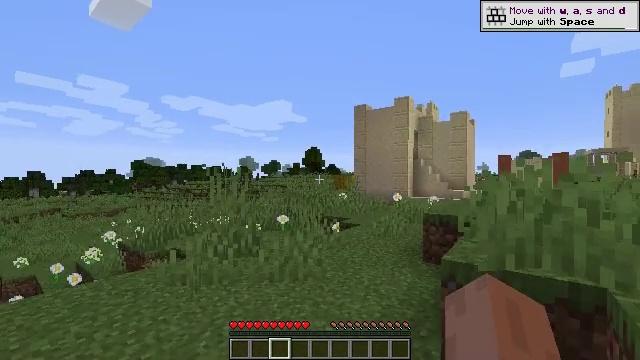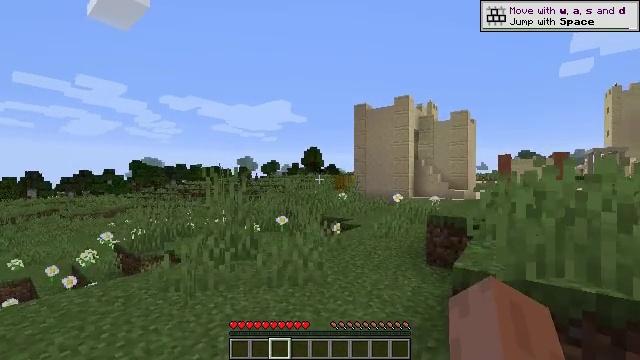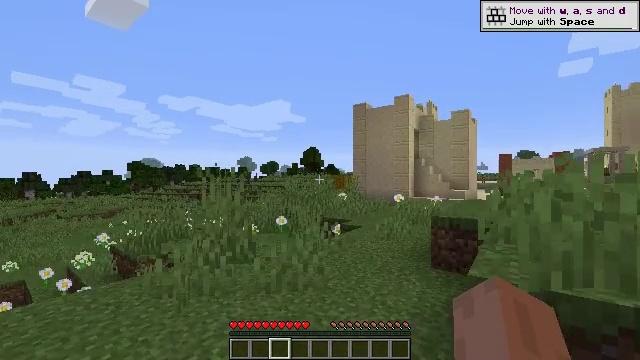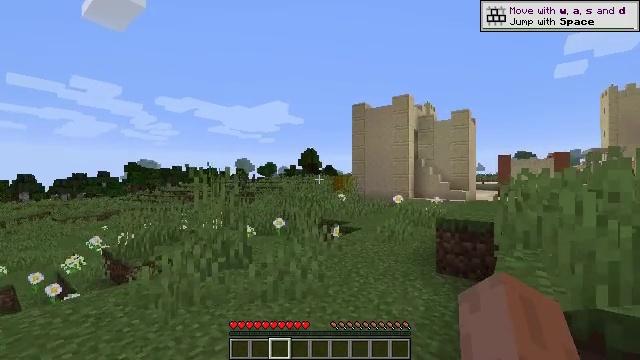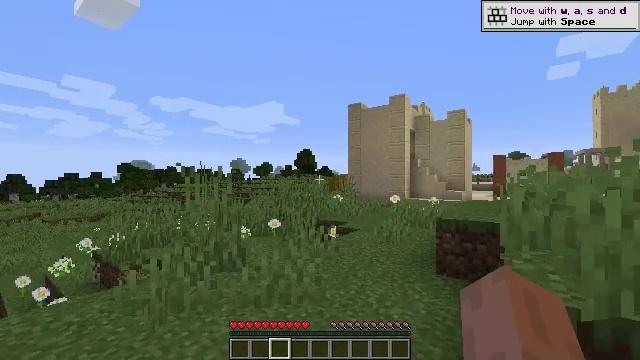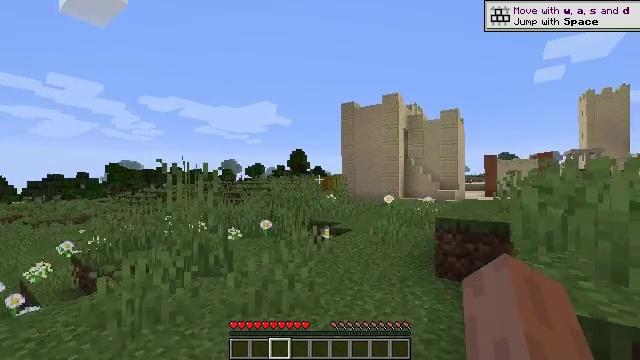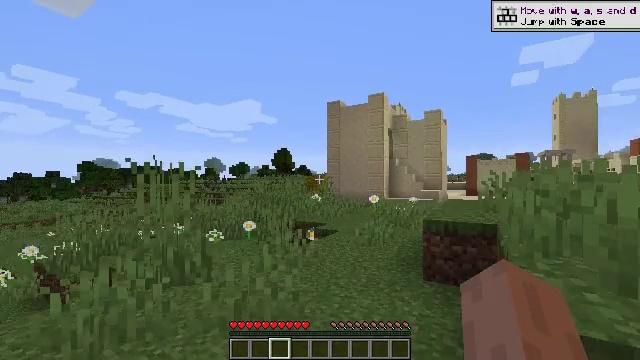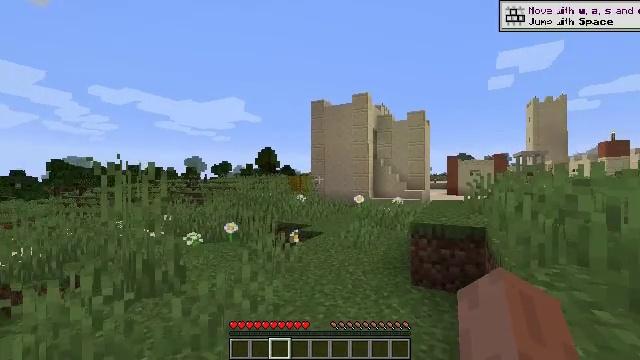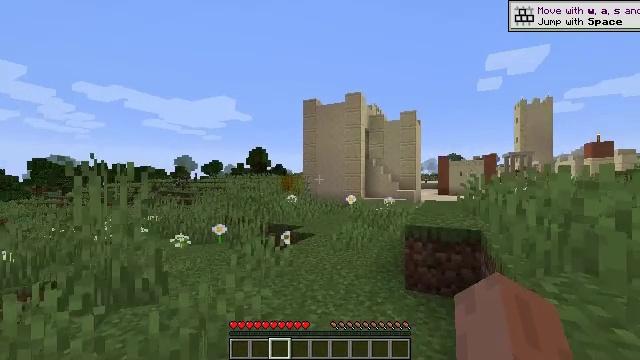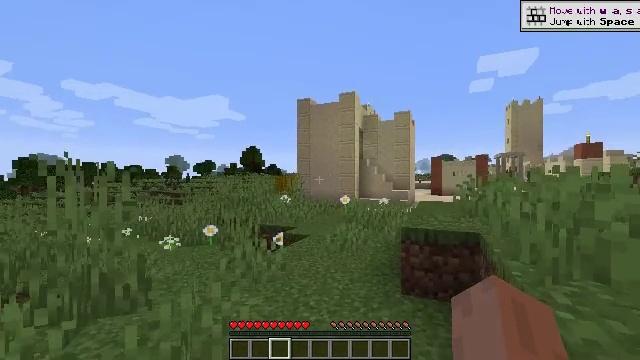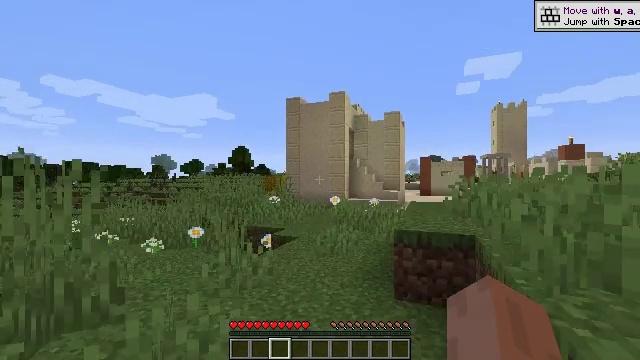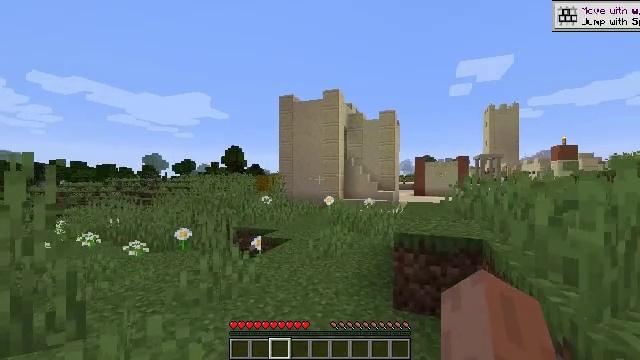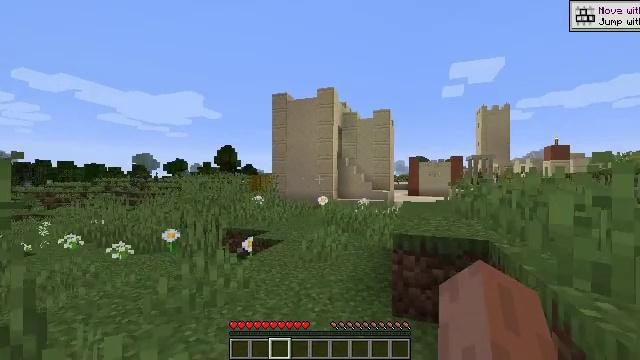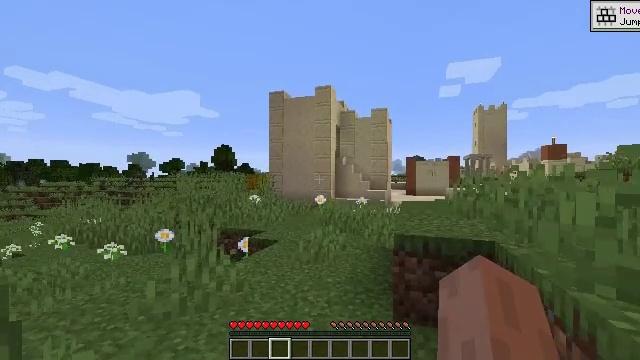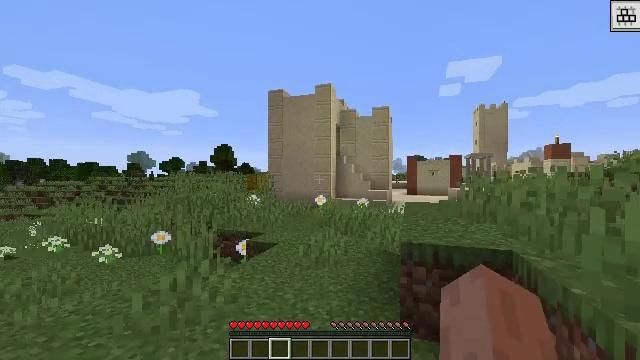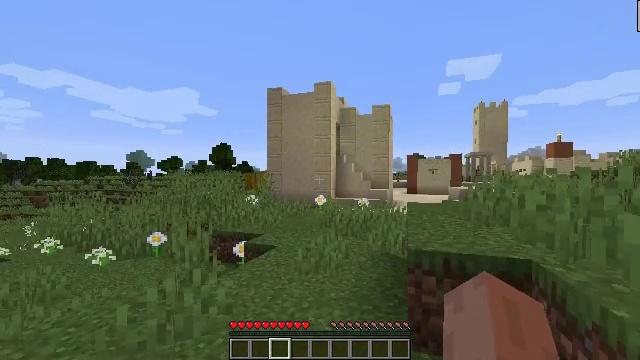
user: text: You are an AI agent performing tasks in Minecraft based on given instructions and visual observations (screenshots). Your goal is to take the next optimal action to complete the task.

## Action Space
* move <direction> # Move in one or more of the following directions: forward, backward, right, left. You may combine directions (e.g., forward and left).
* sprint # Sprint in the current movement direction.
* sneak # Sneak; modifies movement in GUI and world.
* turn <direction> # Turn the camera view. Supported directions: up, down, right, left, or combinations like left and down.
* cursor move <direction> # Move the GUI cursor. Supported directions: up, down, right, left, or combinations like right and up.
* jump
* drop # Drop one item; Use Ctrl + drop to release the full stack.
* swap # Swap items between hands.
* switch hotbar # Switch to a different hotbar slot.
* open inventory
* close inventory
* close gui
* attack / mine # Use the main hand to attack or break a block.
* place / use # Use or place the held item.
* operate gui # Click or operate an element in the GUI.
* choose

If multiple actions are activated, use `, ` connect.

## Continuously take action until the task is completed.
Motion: motion action
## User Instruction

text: Mine underwater sea pickle.
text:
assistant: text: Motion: move forward, attack / mine
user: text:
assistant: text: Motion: move forward, attack / mine
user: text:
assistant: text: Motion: move forward, attack / mine
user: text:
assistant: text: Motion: move forward, attack / mine
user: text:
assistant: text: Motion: move forward, turn right, attack / mine
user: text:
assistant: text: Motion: move forward, turn right, attack / mine
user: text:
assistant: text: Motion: move forward, turn right, attack / mine
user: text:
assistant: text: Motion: move forward, turn right, attack / mine
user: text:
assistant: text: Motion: move forward, turn right, attack / mine
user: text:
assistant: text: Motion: move forward, turn right, attack / mine
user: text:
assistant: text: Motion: move forward, turn right, attack / mine
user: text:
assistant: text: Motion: move forward, turn right, attack / mine
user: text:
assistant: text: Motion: move forward, attack / mine
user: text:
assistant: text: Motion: move forward, attack / mine
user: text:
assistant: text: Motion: move forward, attack / mine
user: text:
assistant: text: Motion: move forward, attack / mine
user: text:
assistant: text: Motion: move forward, attack / mine
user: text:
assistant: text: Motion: move forward, turn right, attack / mine
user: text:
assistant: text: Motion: move forward, attack / mine
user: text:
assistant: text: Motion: move forward, attack / mine
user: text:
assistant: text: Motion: move forward, attack / mine
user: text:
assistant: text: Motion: move forward, attack / mine
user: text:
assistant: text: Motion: move forward, turn right, attack / mine
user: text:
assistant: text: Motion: move forward, turn right, attack / mine
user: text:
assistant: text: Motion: move forward, turn right, attack / mine
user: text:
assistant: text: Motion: move forward, attack / mine
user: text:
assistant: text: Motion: move forward, turn right, attack / mine
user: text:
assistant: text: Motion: move forward, turn right, attack / mine
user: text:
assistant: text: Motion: move forward, attack / mine
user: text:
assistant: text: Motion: move forward, attack / mine